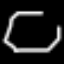
Label: octagon